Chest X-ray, PA view. Patient: 55 years old, sex M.
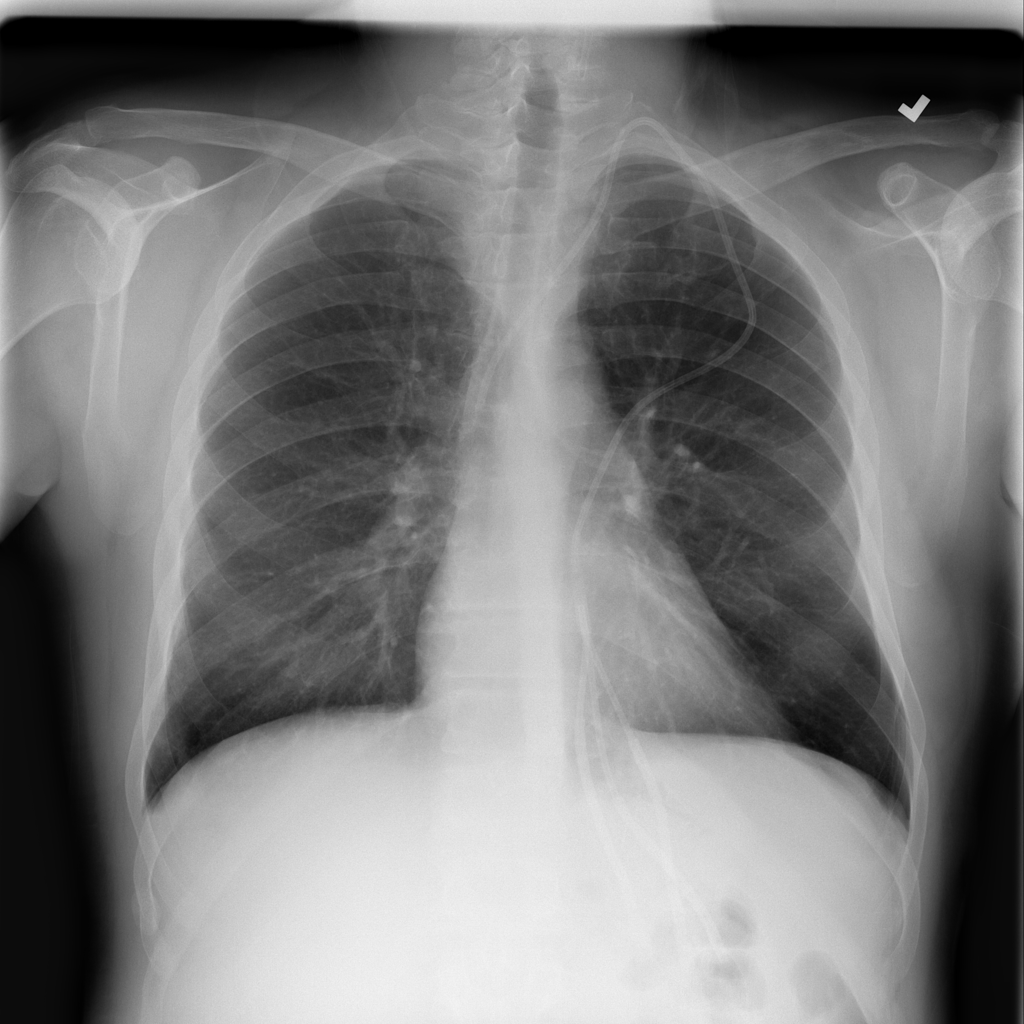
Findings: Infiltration